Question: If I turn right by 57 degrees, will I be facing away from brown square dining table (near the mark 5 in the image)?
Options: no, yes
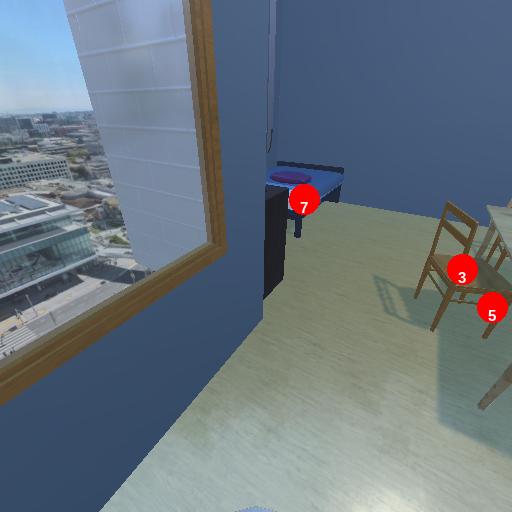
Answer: no